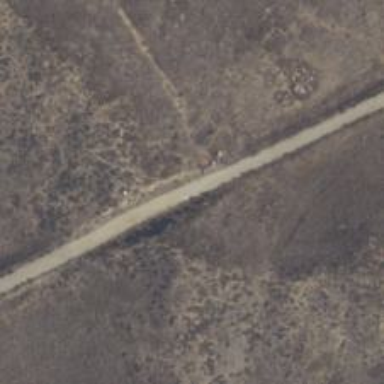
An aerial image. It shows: Unclassified road with asphalt surface.